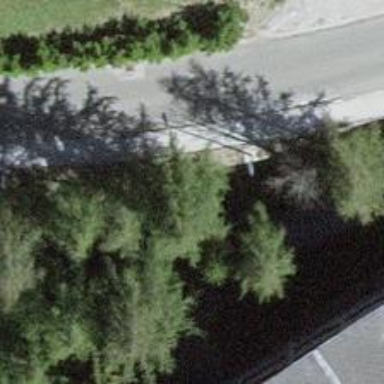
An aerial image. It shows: Sidewalk along the footway.